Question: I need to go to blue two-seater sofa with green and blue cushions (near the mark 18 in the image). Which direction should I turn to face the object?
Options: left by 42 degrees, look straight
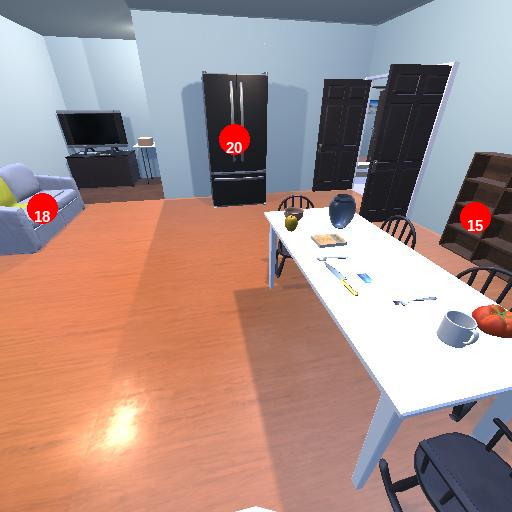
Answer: left by 42 degrees